Field crop: maize
Growth stage: 2
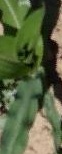
Species: maize